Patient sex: M
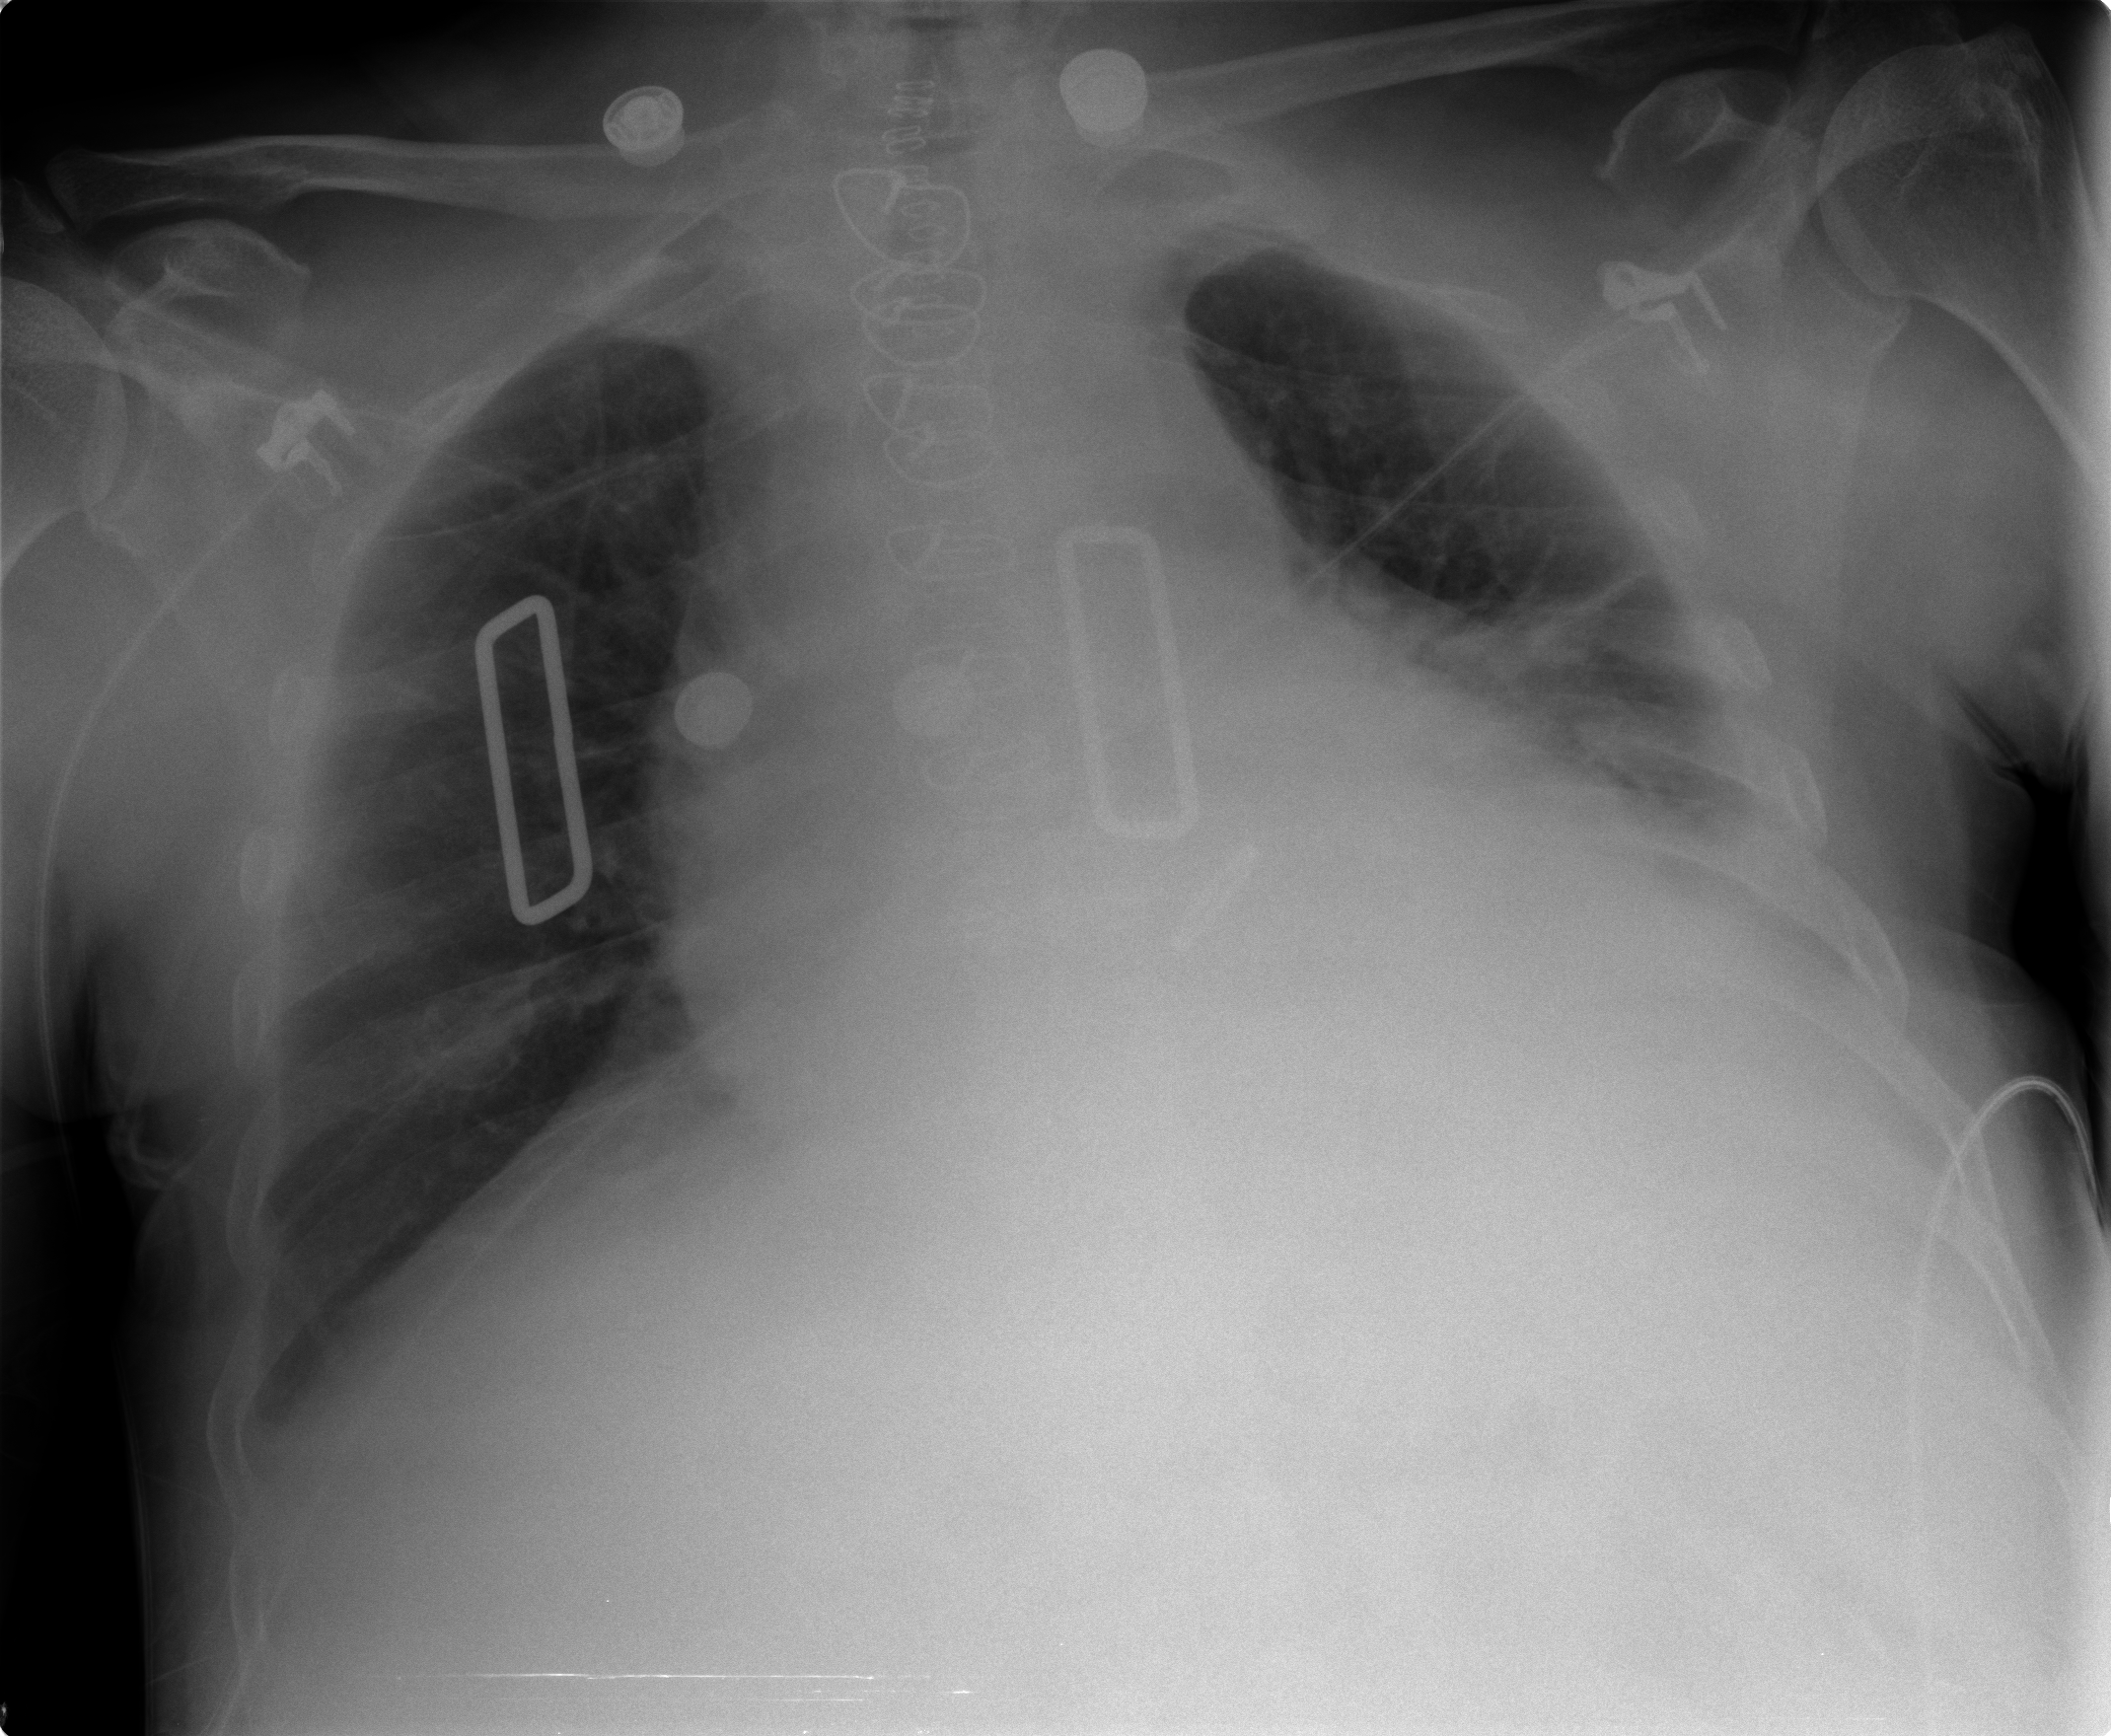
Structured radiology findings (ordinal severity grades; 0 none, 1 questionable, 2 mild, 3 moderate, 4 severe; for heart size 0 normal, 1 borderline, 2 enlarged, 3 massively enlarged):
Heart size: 2
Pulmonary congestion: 2
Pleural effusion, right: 1
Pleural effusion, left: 2
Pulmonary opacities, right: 0
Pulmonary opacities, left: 0
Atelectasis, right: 2
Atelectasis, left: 2